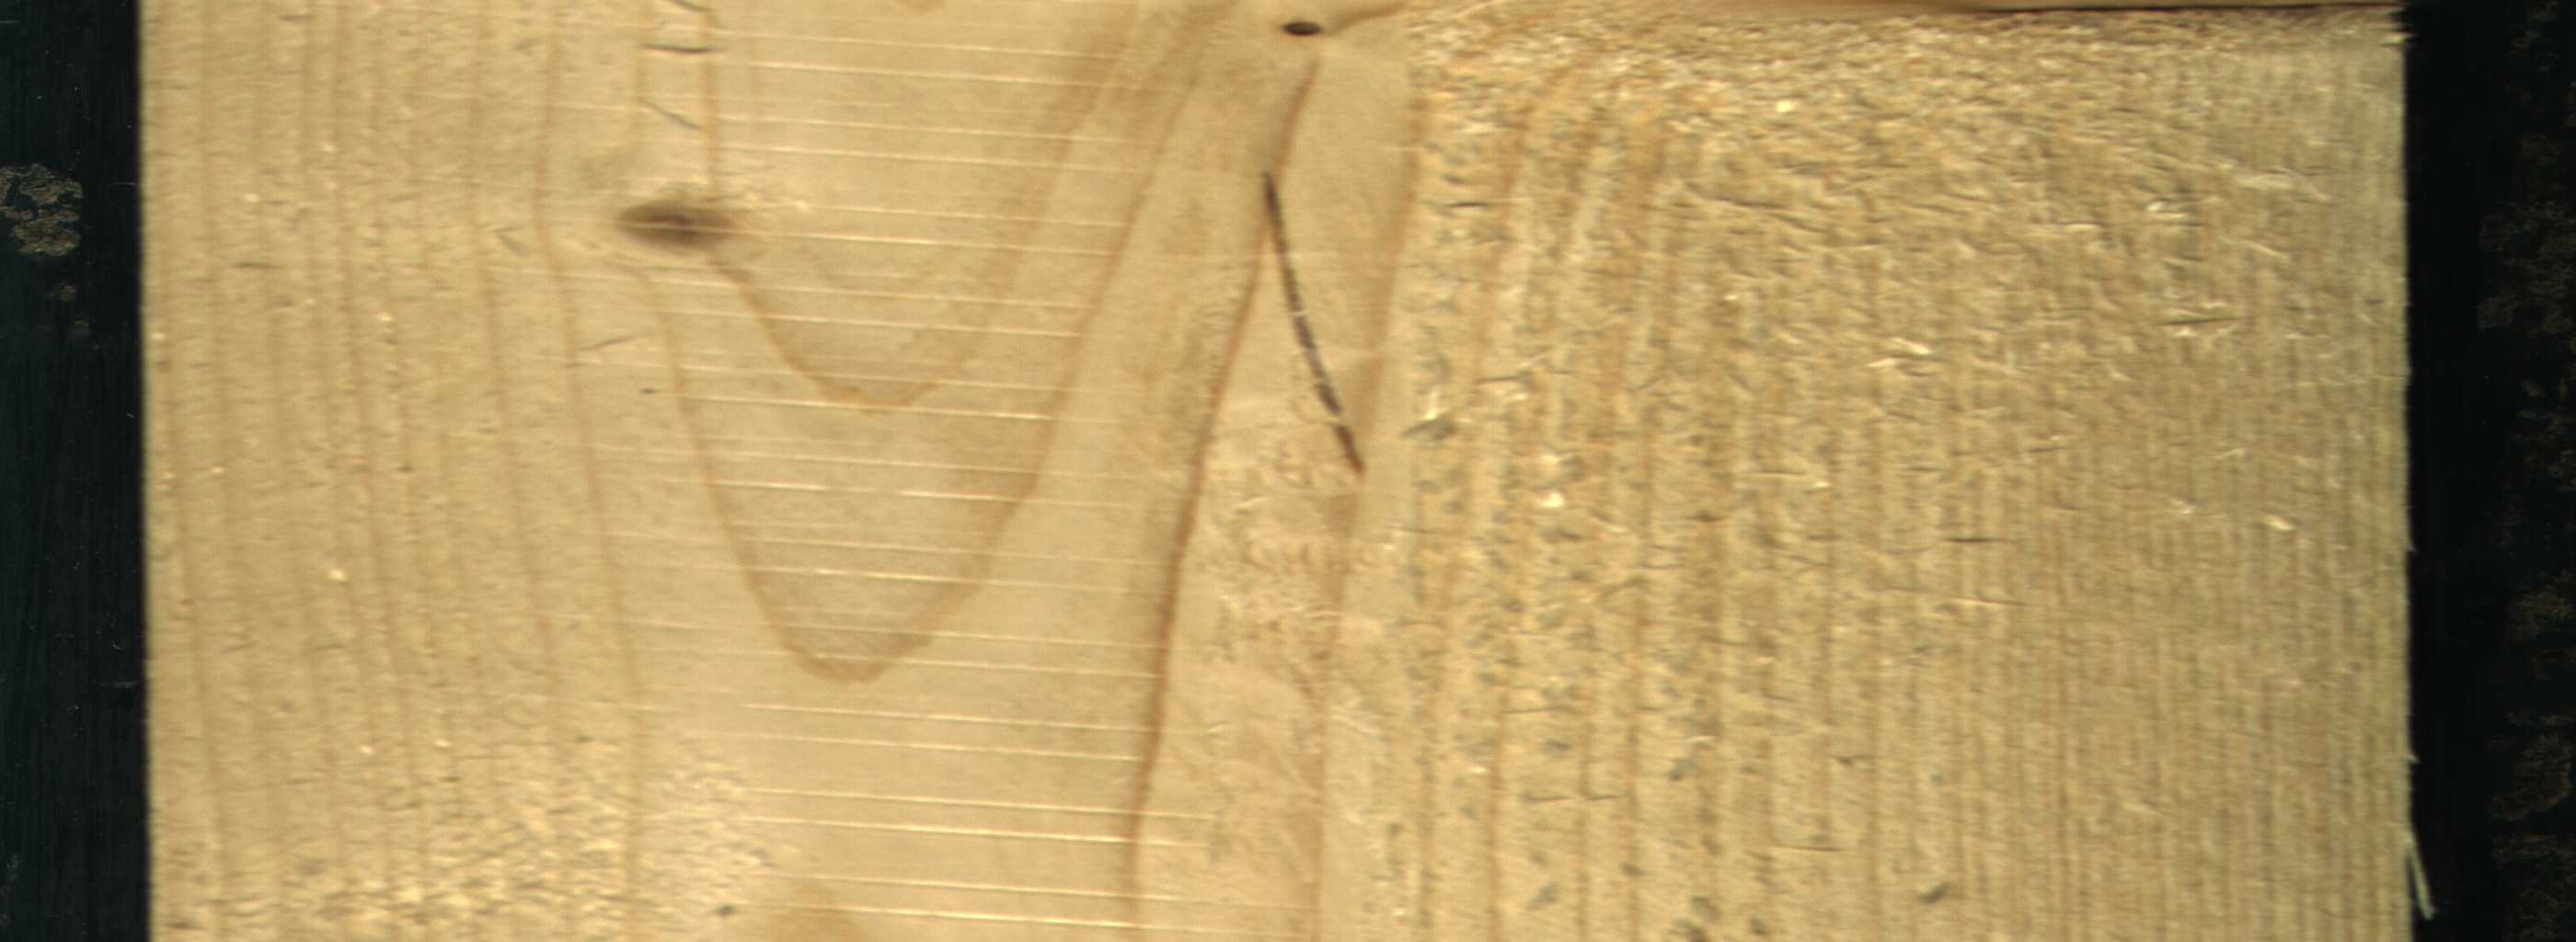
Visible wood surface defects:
resin
Live_Knot
Live_Knot
Live_Knot